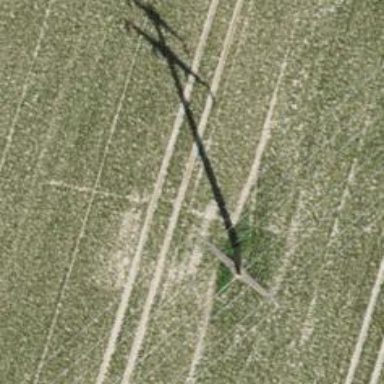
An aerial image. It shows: Power line in the image.